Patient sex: F
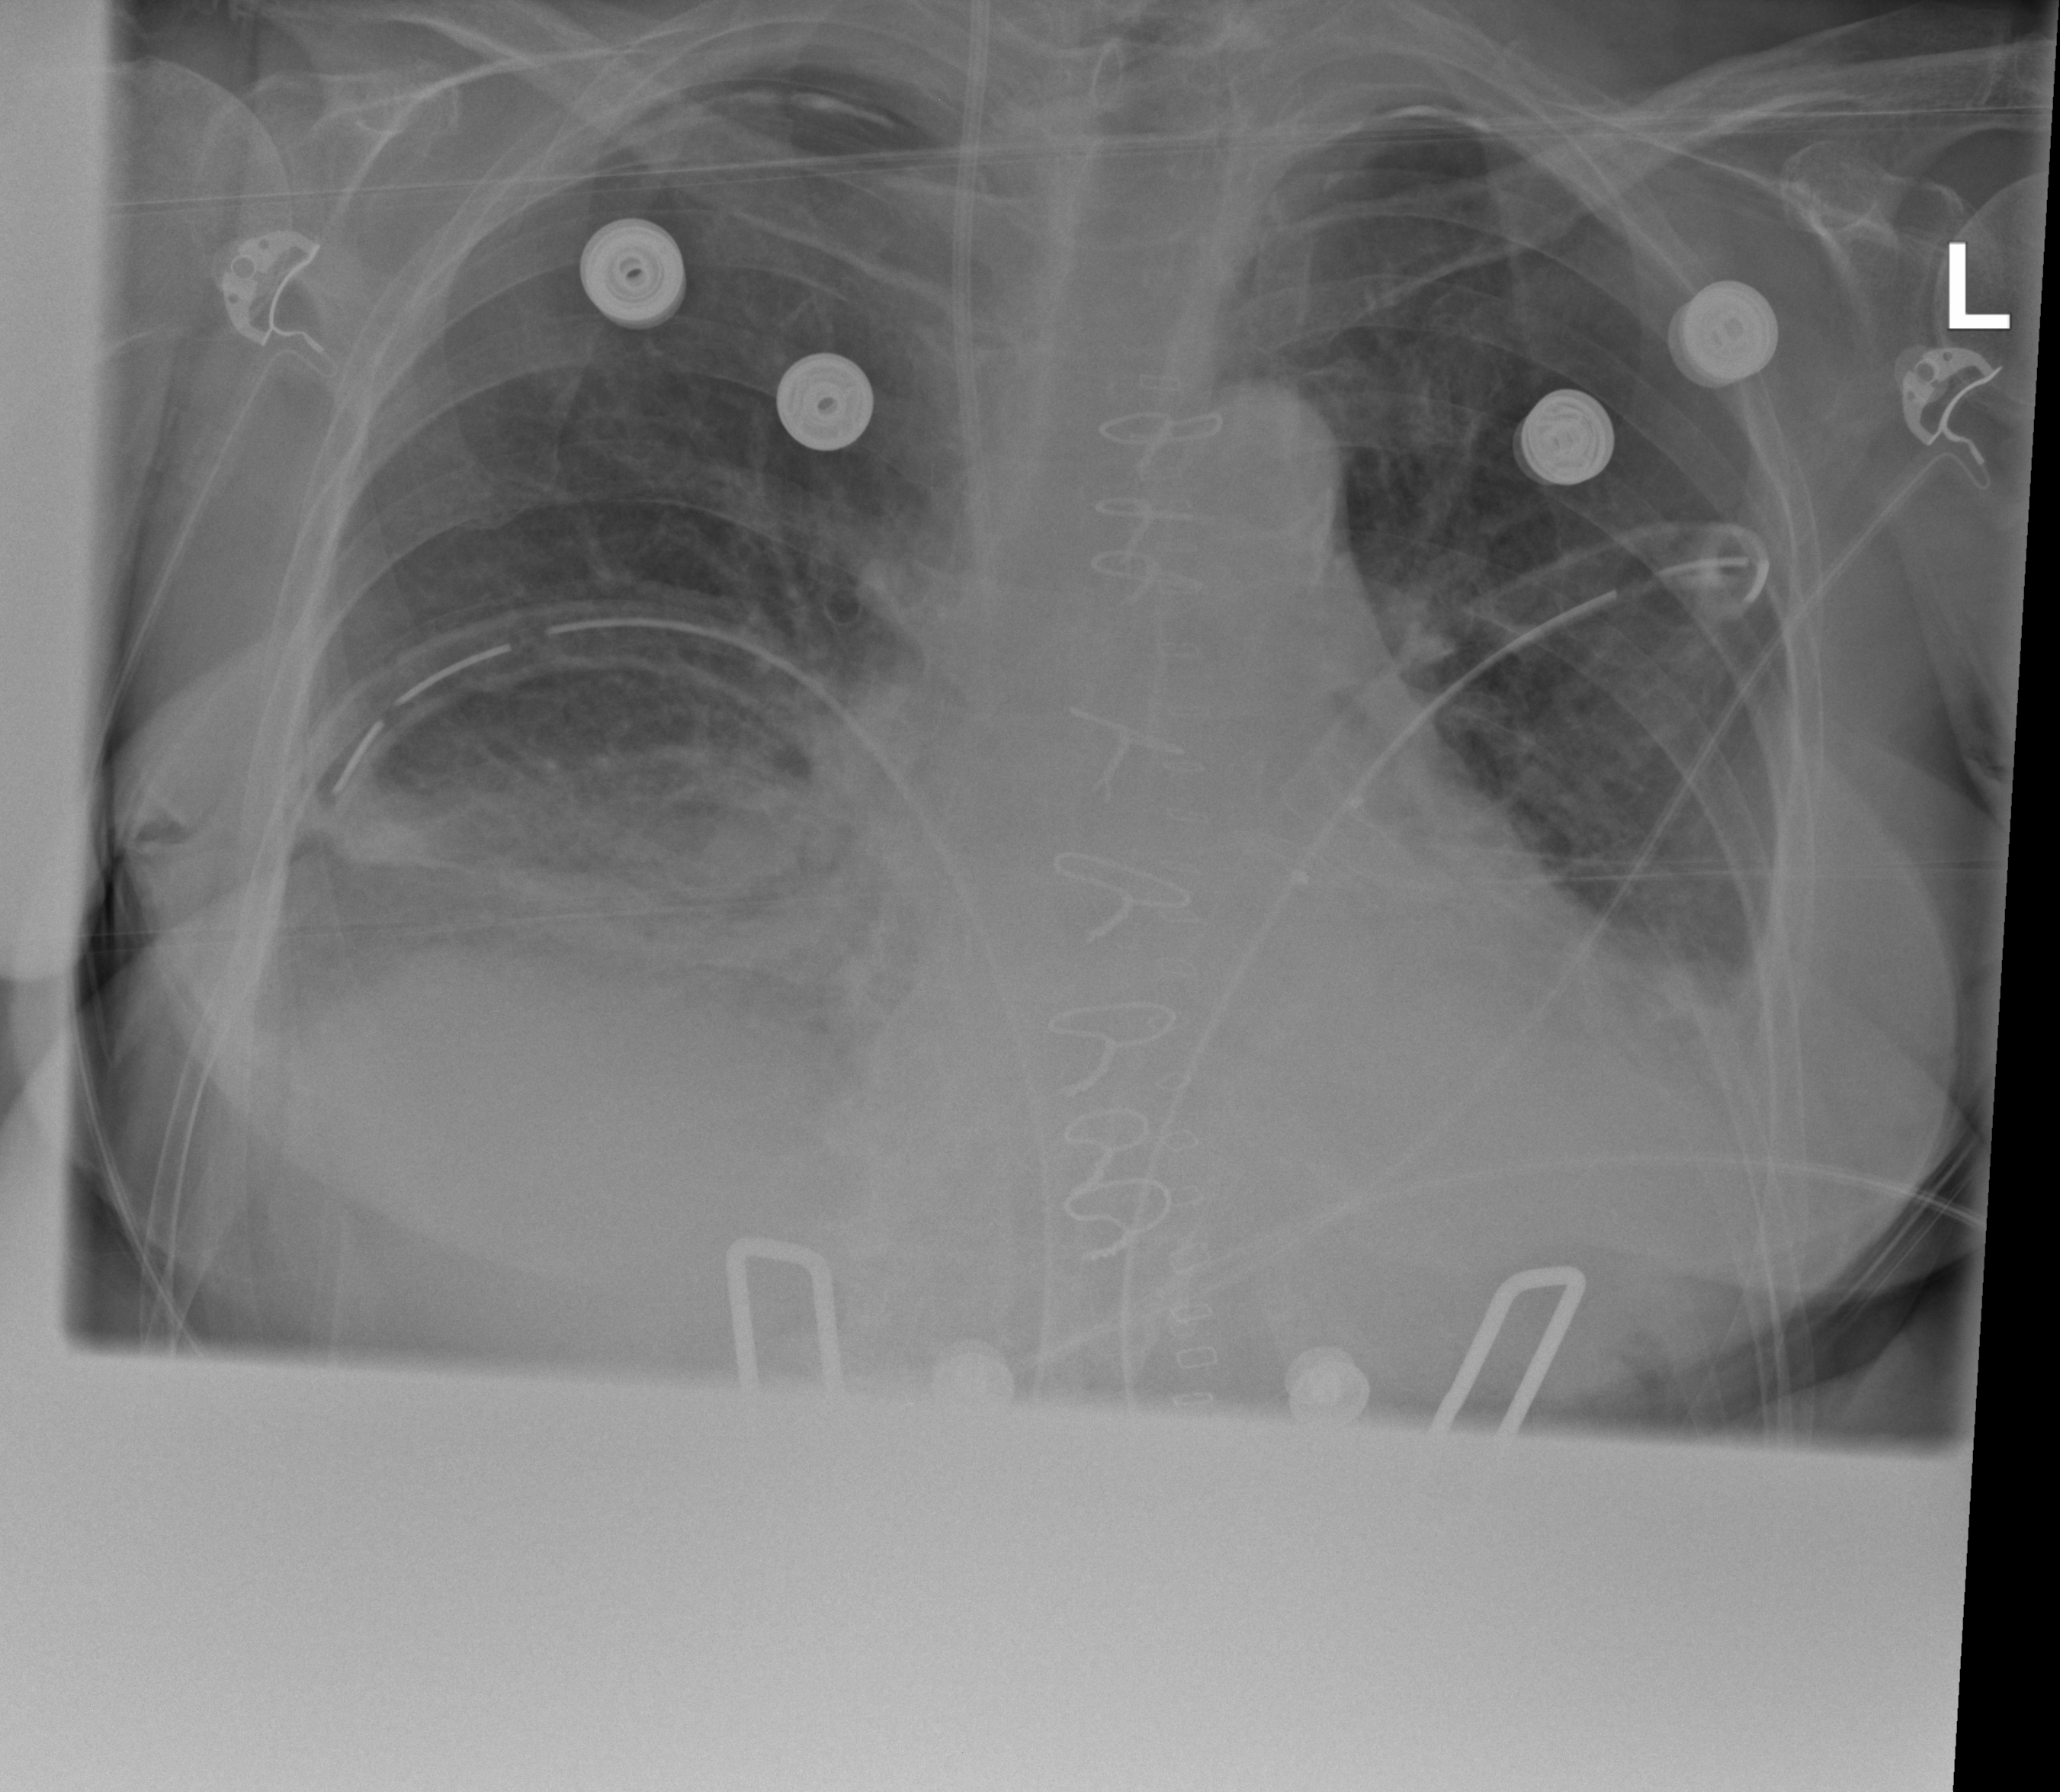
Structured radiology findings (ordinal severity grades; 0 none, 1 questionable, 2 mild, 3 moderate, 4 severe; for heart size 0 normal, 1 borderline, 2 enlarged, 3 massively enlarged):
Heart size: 2
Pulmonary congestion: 2
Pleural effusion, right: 3
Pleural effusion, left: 2
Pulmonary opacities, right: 2
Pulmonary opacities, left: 2
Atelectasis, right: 2
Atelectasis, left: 2